Question: How do I get a progress bar like the one in chrome.

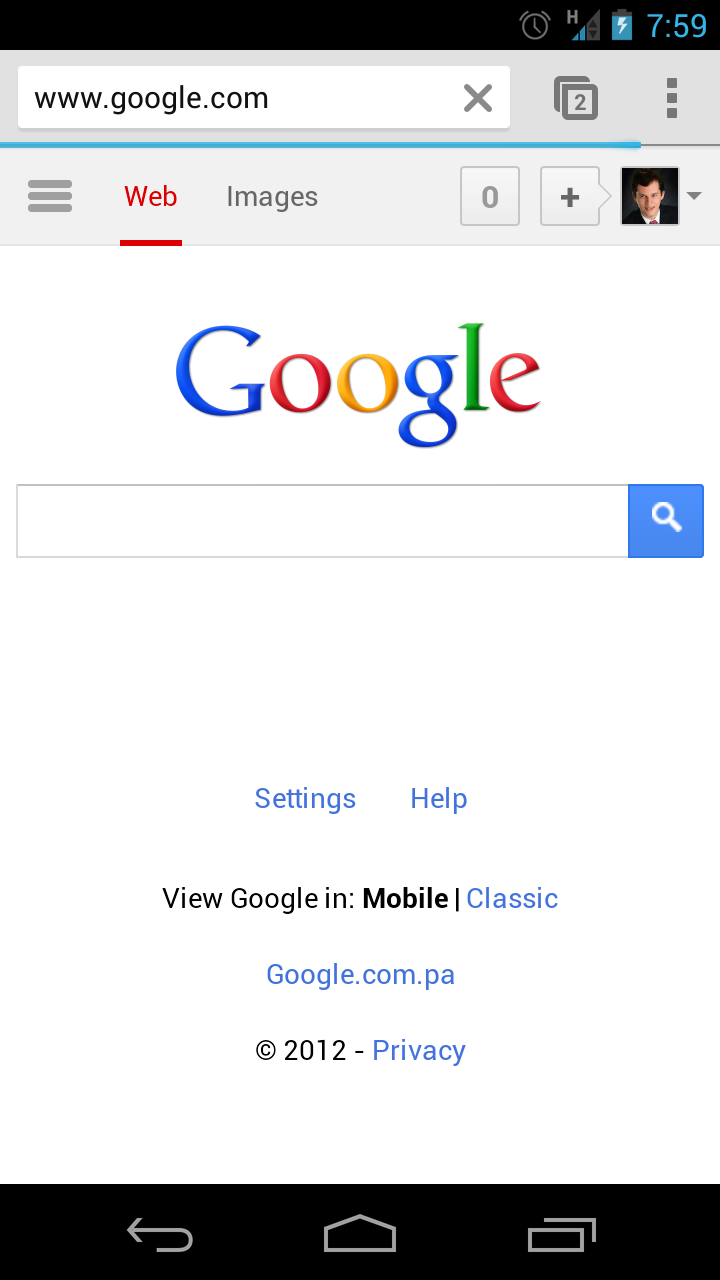
Answer: First
'''
requestWindowFeature(Window.FEATURE_PROGRESS);
'''
then
'''
setProgress(value);
'''
Value must be in the range 0 - 10000;